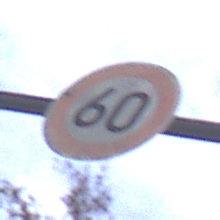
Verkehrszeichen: Geschwindigkeit60
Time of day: MorningAfternoon
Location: Outdoor (Urban)
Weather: PartlyCloudy
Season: NotSpecified
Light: Natural